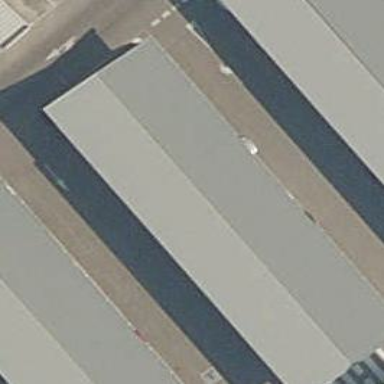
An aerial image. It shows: Carport structure.